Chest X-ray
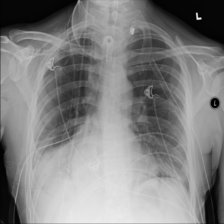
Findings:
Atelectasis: positive
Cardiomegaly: negative
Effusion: negative
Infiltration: negative
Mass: negative
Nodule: negative
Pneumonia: negative
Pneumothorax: negative
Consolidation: positive
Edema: negative
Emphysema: positive
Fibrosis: negative
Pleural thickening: negative
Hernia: negative